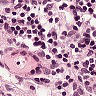
Metastatic tissue present: no